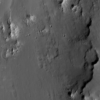
Label: not_dusty